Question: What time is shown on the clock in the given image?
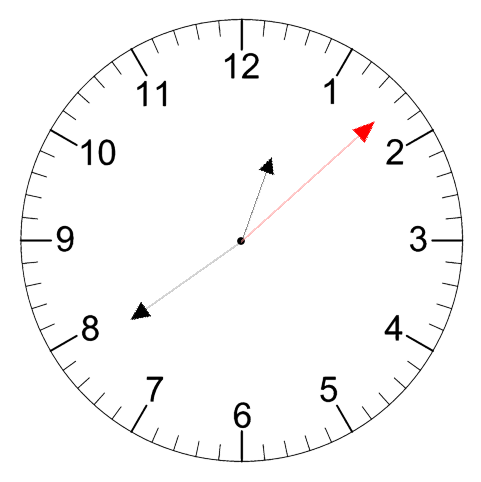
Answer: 12:39:08